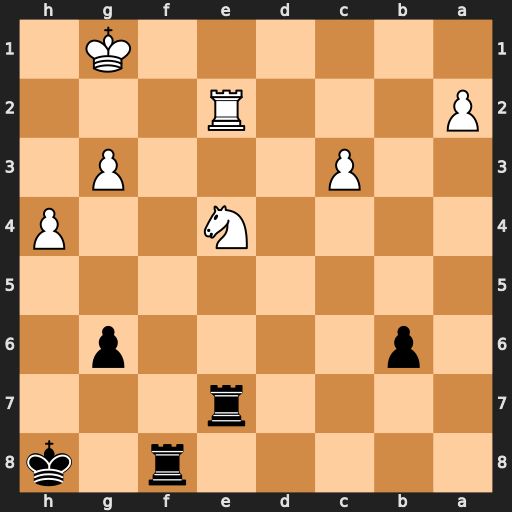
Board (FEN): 5r1k/4r3/1p4p1/8/4N2P/2P3P1/P3R3/6K1
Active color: b
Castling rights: -
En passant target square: -
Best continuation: Rfe8 Rb2 Rxe4